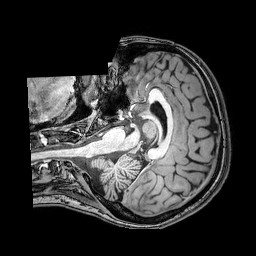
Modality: T1w
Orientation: axial
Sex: female
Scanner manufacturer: philips
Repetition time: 0.008076 s
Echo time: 0.00369 s